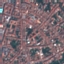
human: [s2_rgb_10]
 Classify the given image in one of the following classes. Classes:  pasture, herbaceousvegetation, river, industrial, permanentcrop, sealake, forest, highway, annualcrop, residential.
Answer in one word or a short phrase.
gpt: Residential